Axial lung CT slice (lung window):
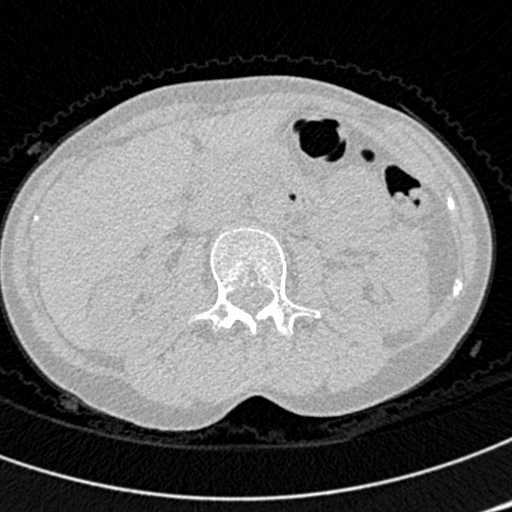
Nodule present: no